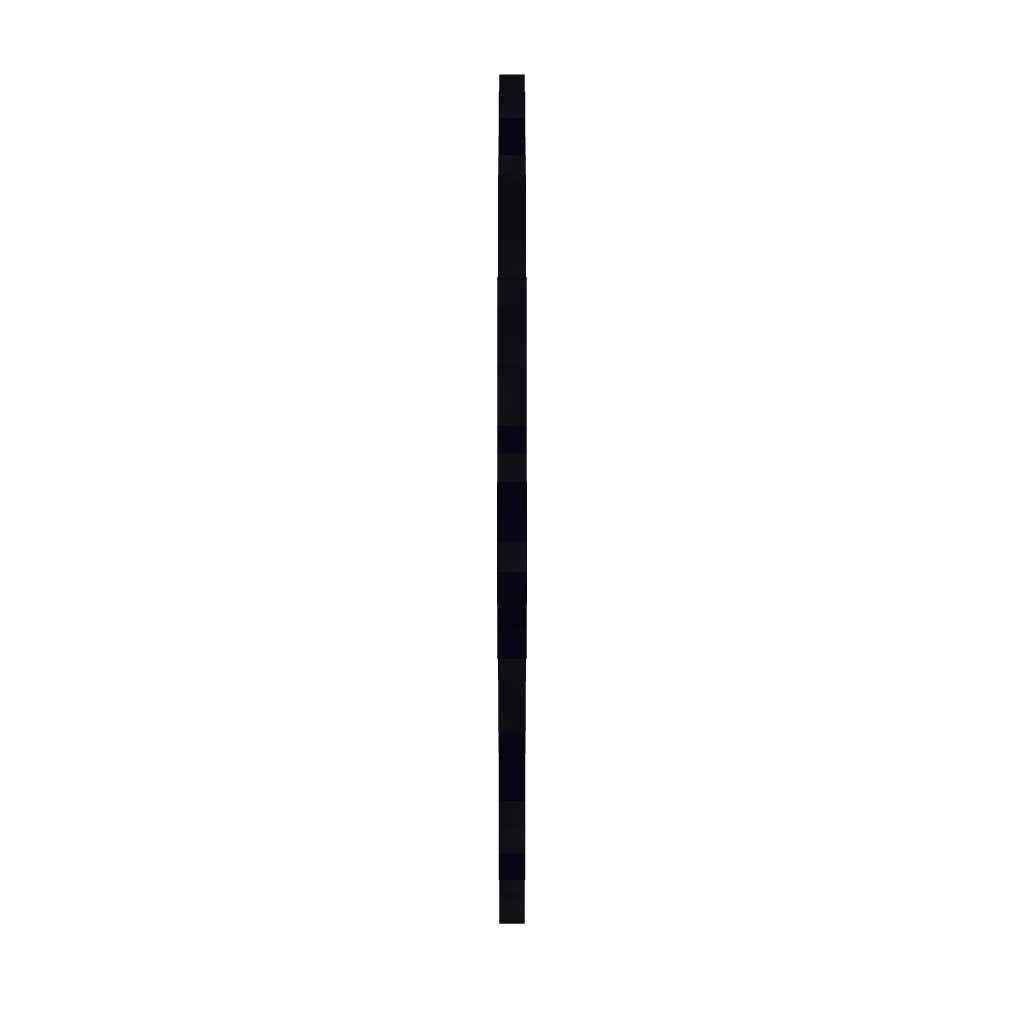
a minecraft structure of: Skull pixel art